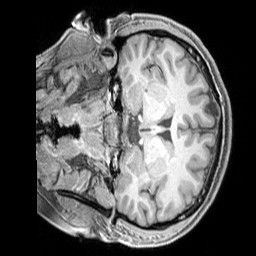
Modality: T1w
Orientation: coronal
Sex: female
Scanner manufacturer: siemens
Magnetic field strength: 3 T
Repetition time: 2.3 s
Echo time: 0.00226 s